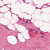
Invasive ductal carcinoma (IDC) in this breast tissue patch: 0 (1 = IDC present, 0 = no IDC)